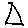
Label: triangle